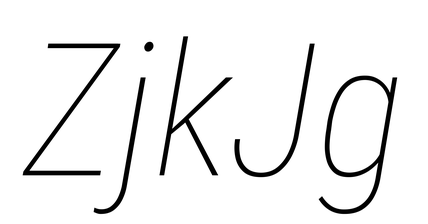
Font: Roboto-Italic_Condensed_Thin_Italic